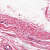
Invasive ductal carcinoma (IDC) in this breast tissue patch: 0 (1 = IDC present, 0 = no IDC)